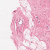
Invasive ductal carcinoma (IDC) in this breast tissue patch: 0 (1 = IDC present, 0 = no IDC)